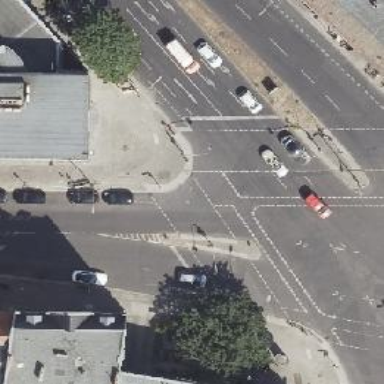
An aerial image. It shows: Footway that serves as traffic island.